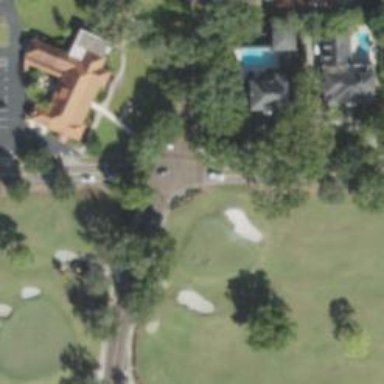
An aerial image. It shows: View of golf hole.